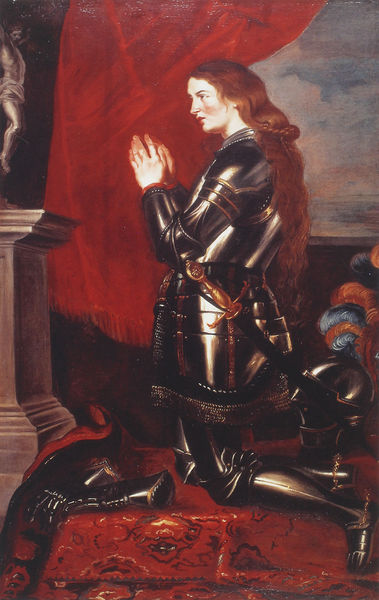
Titel: Jeanne d’Arc bei der Andacht
Künstler: Peter Paul Rubens
Institution: Raleigh, North Carolina Museum of Art
Schlagwörter: blau, feder, gemälde, hand, himmel, mann, mädchen, fenster, frau, schwarz, säule, rot, tuch, wolke, teppich, sockel, portrait, vorhang, haare, reiter, reiterin, rothaarig, kirch, kreuz, schwert, knien, soldat, helm, beten, gebet, ritter, rüstung, altar, helme, harnisch, rote haare, christus, jesus, knieend, kniend, krieger, johanna, orleans, van dyck, heilige, teppisch, vorhand, betend, metal, vergebung, dyck, orlean, blasss, sforza, 1650, van dijck, dijck, heldm